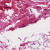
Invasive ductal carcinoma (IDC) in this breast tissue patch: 0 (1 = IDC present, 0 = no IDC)